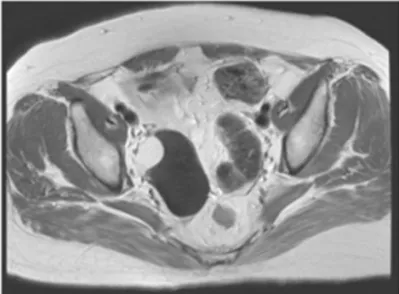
MRI images. . C. T1-weighted sagittal imaging showed that the ovarian cyst was located behind the uterus.
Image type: radiology (mri)